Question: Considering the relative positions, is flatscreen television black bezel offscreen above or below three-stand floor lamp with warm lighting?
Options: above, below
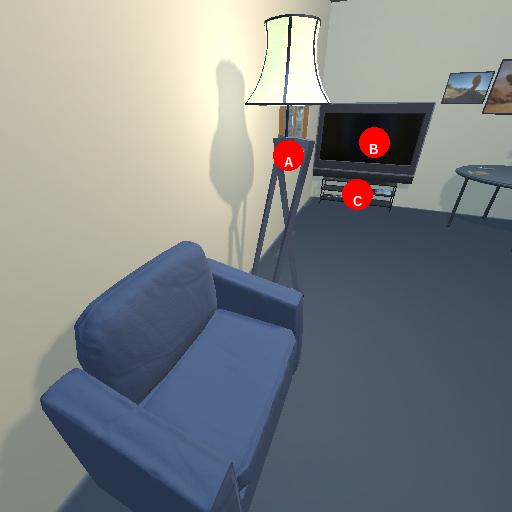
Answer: above